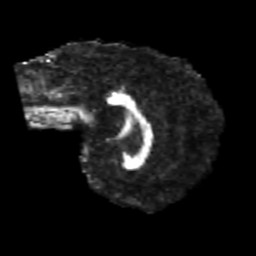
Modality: FA
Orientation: sagittal
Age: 21
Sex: male
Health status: healthy
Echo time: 0.074 s